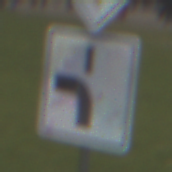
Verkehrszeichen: VerlaufVorfahrtsstrasse5
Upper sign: Vorfahrtsstrasse
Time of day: Midday
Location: Outdoor (Suburban)
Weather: Overcast
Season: NotSpecified
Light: Natural